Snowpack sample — Loveland Pass, Silver Plume, Colorado, USA (2/11/26, 12:00 PM MST)
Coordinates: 39.663, -105.886
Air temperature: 35 °F
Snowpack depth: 82 cm
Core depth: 30 cm
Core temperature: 28.4 °F
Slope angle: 13°, slope face: 12°
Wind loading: high
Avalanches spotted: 1
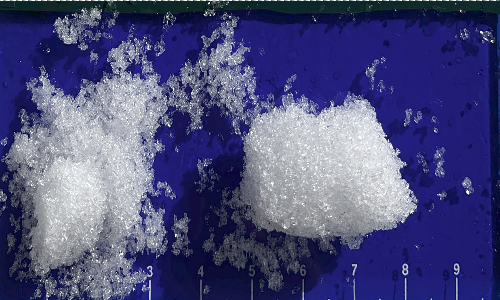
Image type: core
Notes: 1 small avalanche spotted on the north side of the bowl, lots of wind loading